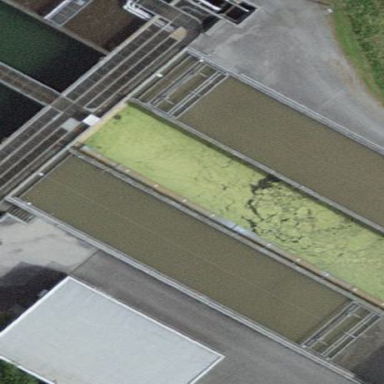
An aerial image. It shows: Body of wastewater.